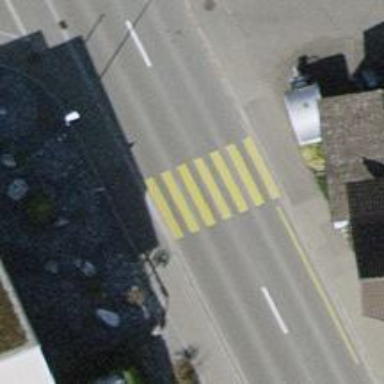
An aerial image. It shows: Marked road crossing.